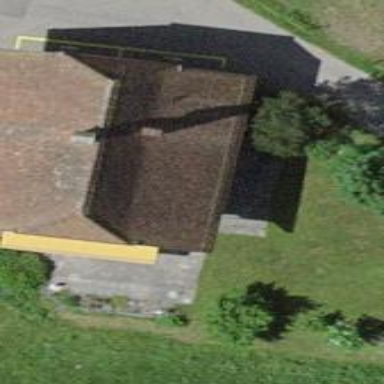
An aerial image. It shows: House with half-hipped roof shape.